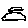
Label: cloud